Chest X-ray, PA view. Patient: 47 years old, sex M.
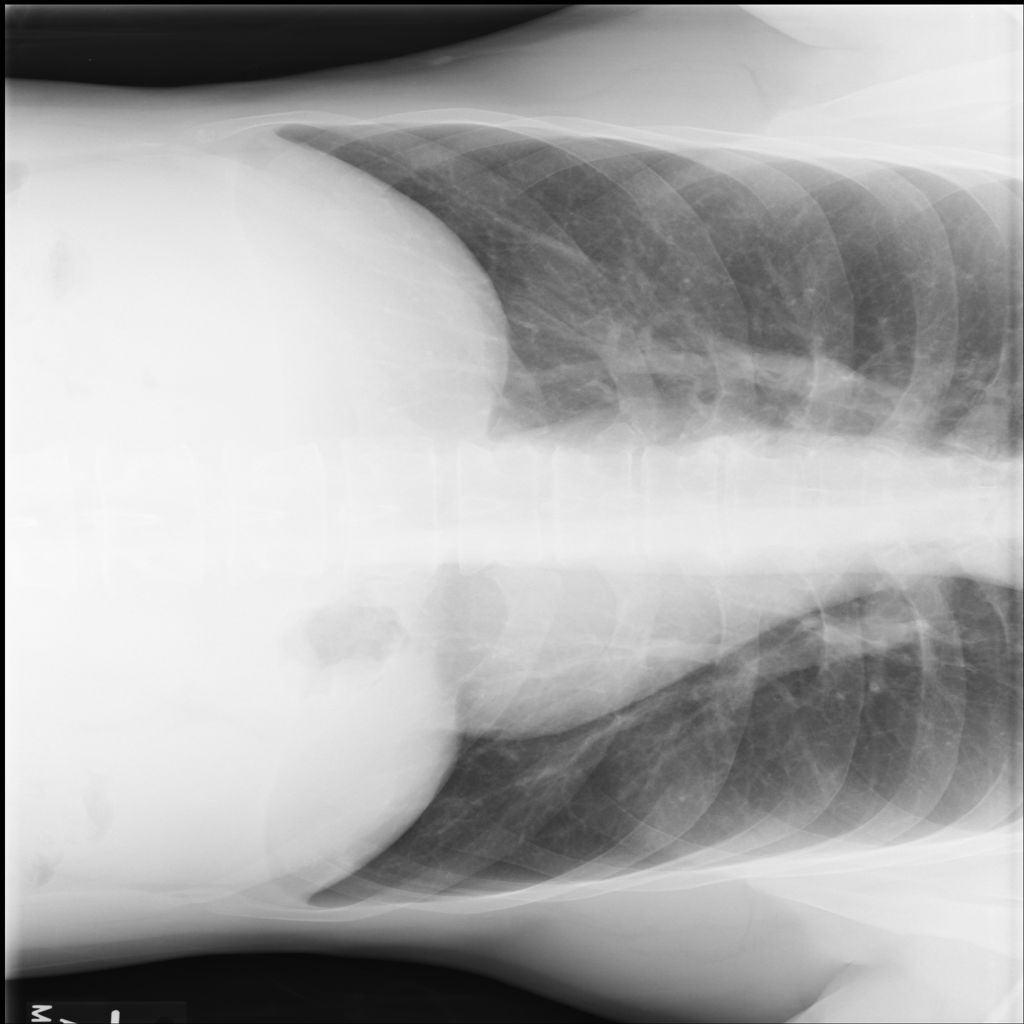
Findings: No Finding